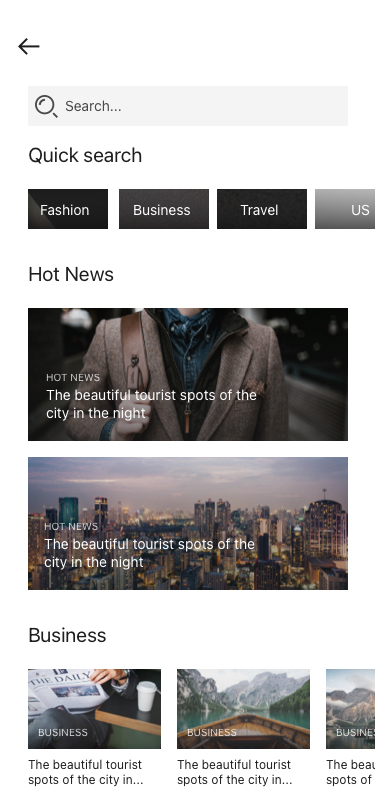
Text in this UI design:
Search...
Quick search
Hot News
Business
HOT NEWS
The beautiful tourist spots of the
city in the night
HOT NEWS
The beautiful tourist spots of the
city in the night
BUSINESS
BUSINESS
BUSINESS
The beautiful tourist
spots of the city in...
The beautiful tourist
spots of the city in...
The beautiful tourist
spots of the city in...
Fashion
Business
Travel
US